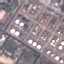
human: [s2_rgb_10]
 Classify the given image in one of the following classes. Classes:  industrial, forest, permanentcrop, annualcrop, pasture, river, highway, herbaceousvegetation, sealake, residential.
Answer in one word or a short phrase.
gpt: Industrial